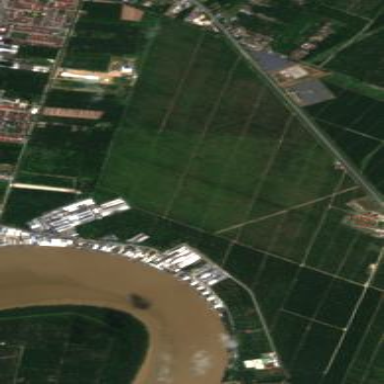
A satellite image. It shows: Orchard populated with coconut palms and oil palms.